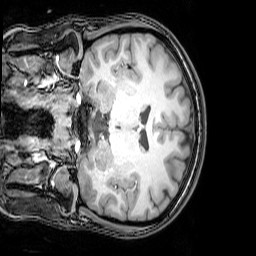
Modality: T1w
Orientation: coronal
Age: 24
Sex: female
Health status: healthy
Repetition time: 0.081 s
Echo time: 0.037 s